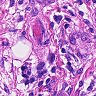
Metastatic tissue present: yes